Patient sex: M
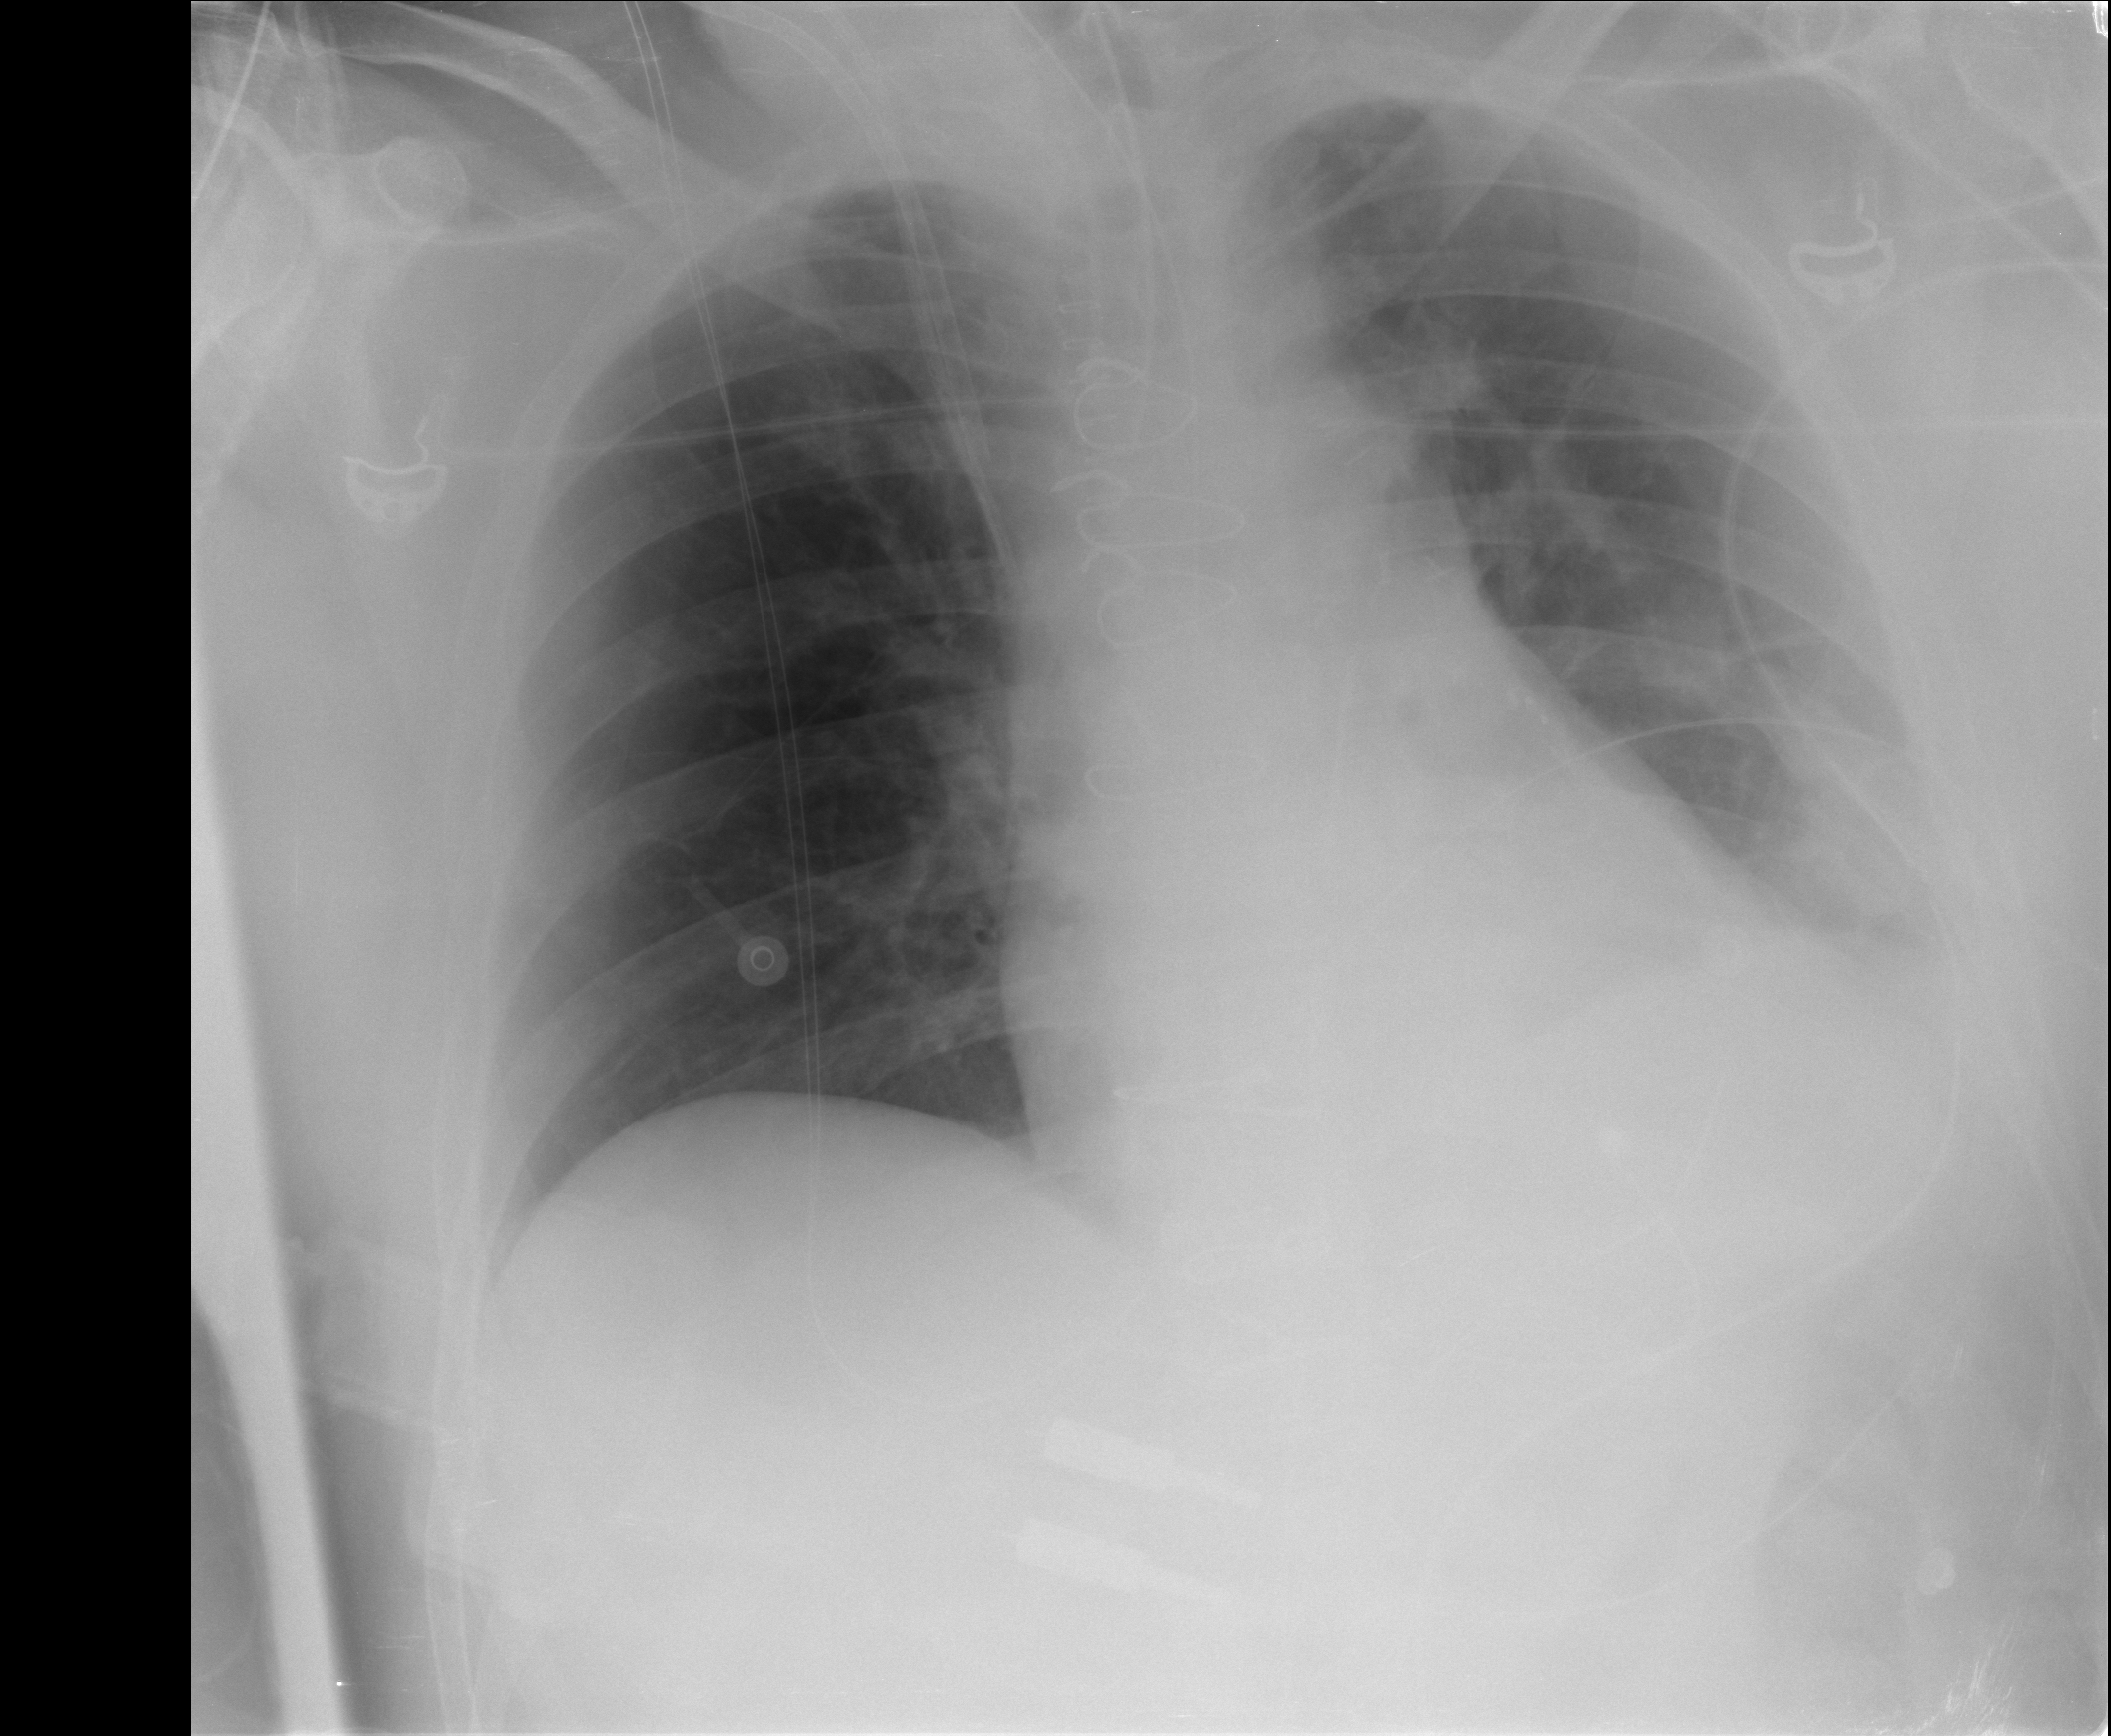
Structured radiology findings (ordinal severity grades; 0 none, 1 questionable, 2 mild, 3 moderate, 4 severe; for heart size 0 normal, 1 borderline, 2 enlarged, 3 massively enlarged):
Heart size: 1
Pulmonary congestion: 0
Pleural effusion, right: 0
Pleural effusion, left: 2
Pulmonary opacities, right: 0
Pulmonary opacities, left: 0
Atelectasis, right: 0
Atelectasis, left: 2